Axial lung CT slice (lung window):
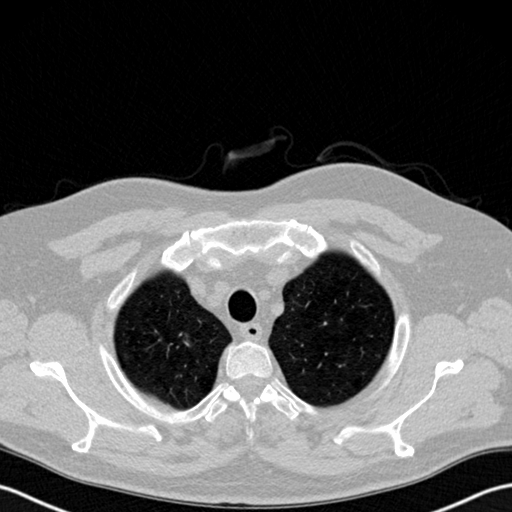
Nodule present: no